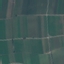
Land use / land cover: PermanentCrop